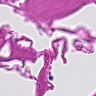
Metastatic tissue present: no